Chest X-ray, PA view. Patient: 71 years old, sex M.
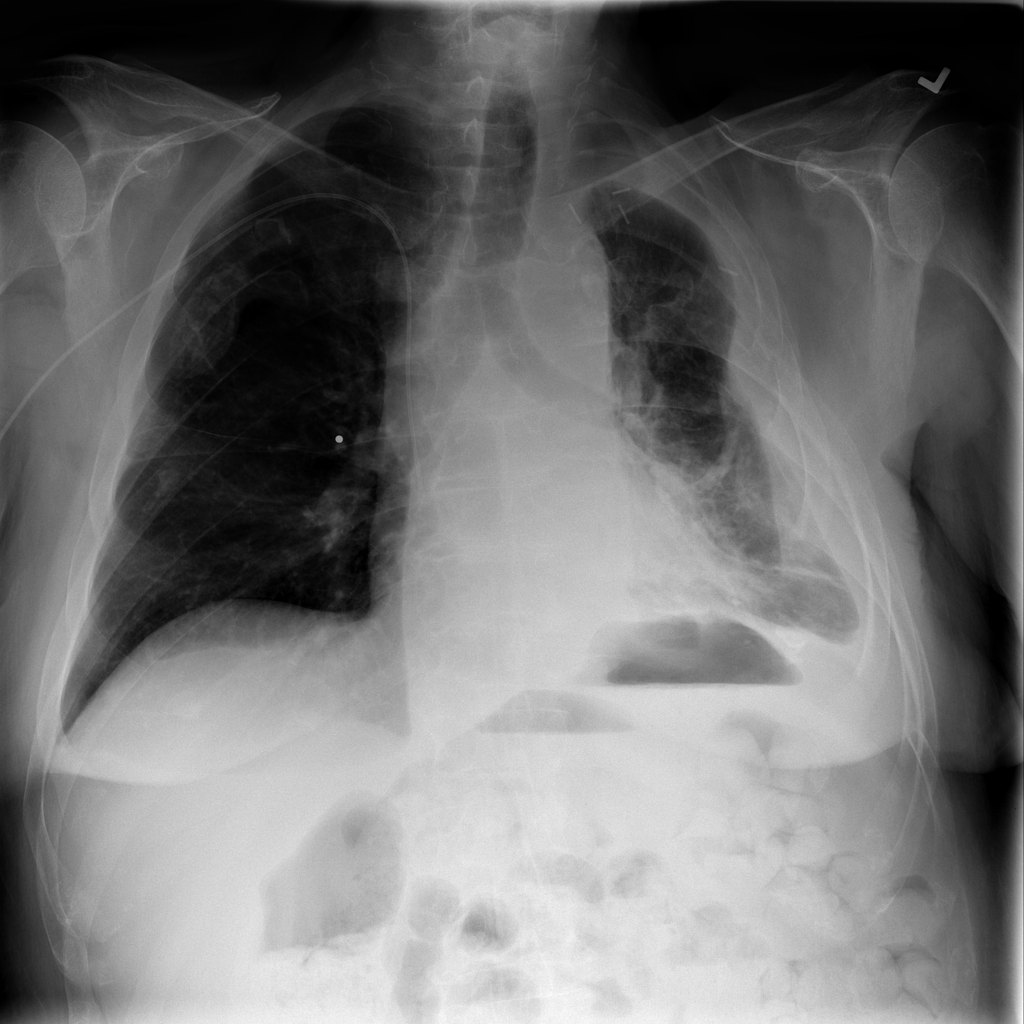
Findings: Mass